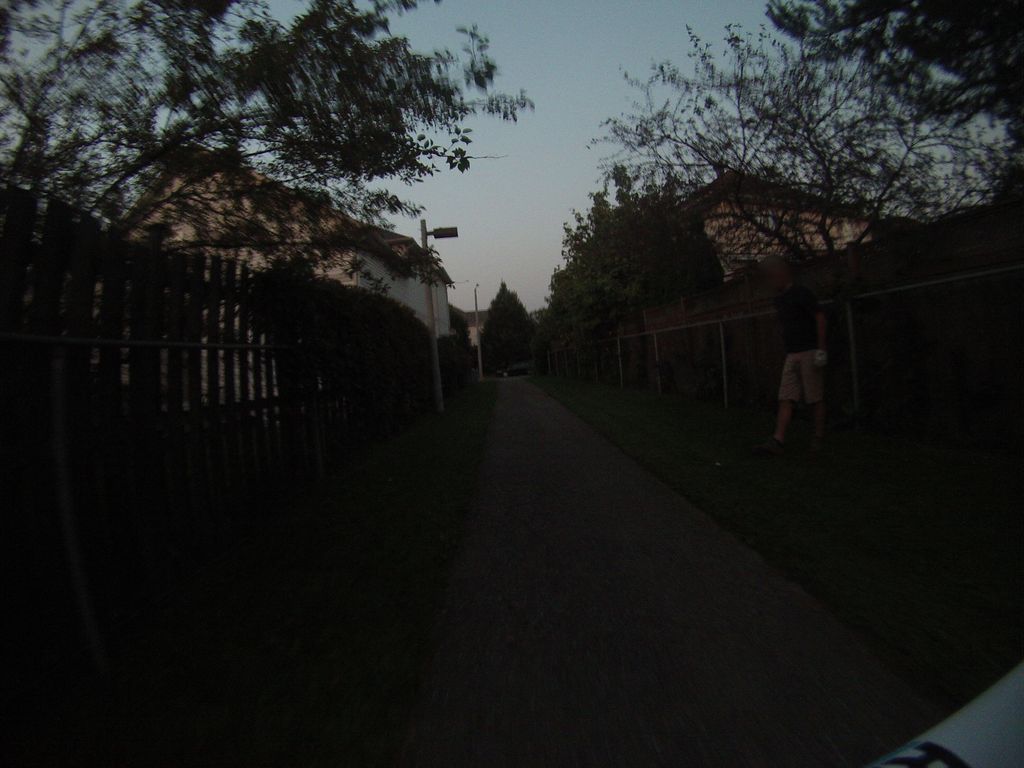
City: ottawa-gatineau